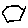
Label: hexagon